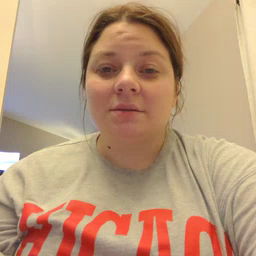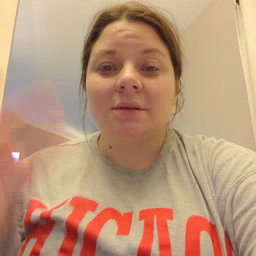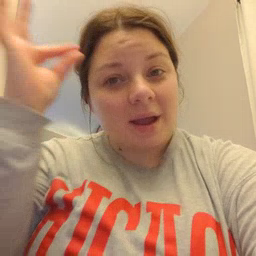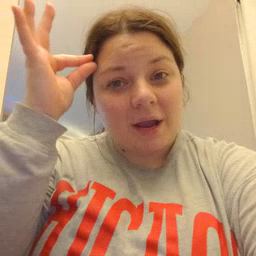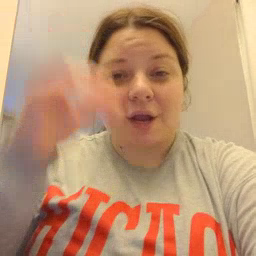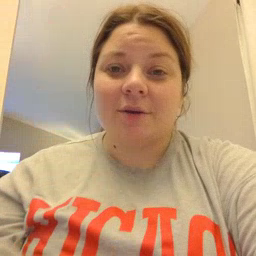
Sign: hair